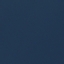
Land use / land cover: SeaLake